Interaction volume radius: 5 \u00c5
Interaction volume height: 15 \u00c5
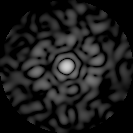
Disorder parameter: 0.8496